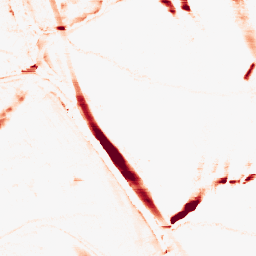
Category: morphological
Decomposition family: morphological_rect
Decomposition parameters: operation: opening
width: 20
height: 5
Upsampling method: edge_directed
Upsampling parameters: scale: 4
Upsampling scale: 4